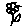
Label: flower